Question: For some reason this line of code is crashing on pre iPhone 6 devices:
'''
var friendMatch = newDict.objectForKey("is_match") as Int
'''
The dictionary is generated from JSON that I receive from an endpoint. The JSON looks like this:
'''
"is_match" = 1;
'''
I've also tried:
'''
var friendMatch: NSNumber = newDict.objectForKey("is_match") as NSNumber
'''
And the app still crashes on that line. The crash log is unhelpful.

Any thoughts on why this is working on iPhone 6 and 6+, but not on older devices?
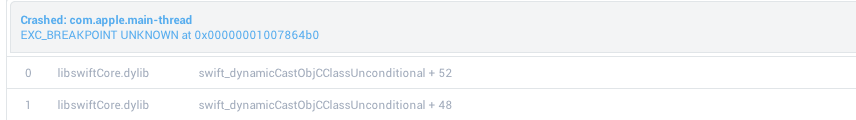
Answer: '''
var friendMatch = newDict.objectForKey("is_match") as Int
'''
You should not be casting unconditionally. Cast conditionally instead:
'''
if let friendMatch = newDict.objectForKey("is_match") as? Int {
// ...
}
'''
Now if the cast fails you won't crash.